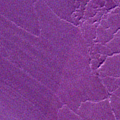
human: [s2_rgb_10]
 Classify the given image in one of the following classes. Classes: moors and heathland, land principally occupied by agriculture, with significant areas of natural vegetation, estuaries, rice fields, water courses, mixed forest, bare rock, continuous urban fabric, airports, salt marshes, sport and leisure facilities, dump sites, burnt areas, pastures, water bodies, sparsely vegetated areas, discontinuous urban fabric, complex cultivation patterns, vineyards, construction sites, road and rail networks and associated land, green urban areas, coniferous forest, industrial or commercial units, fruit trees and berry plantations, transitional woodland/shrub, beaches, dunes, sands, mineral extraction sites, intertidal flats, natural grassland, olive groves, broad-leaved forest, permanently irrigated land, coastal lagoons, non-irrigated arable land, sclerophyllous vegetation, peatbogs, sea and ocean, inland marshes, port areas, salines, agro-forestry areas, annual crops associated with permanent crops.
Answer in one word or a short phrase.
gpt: sea and ocean